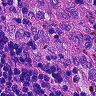
Metastatic tissue present: no